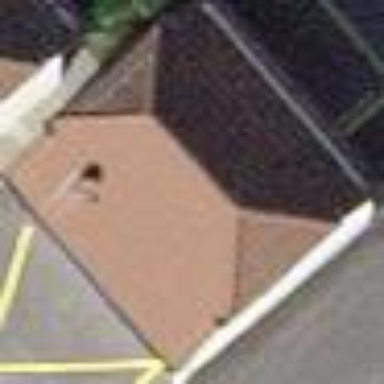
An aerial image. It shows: Garage.